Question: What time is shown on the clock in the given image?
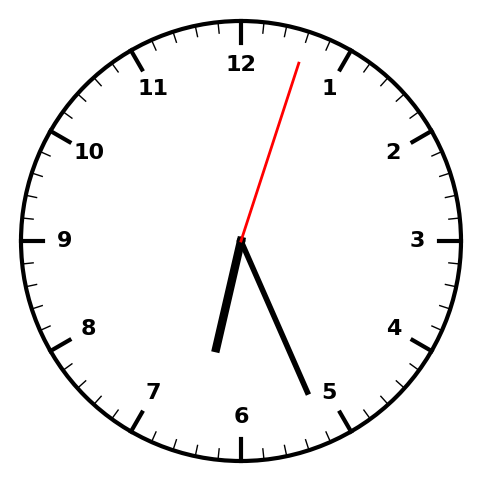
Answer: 06:26:03